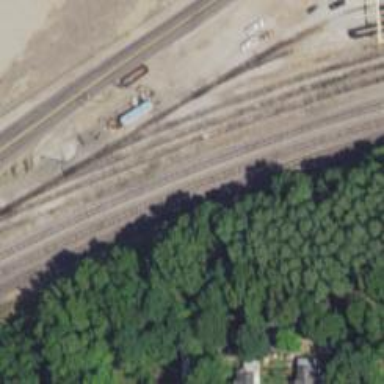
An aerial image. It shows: Railway yard.